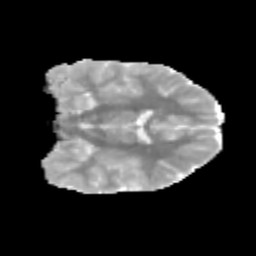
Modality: MD
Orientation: coronal
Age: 12
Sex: female
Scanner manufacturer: siemens
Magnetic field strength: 3 T
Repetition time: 3.8 s
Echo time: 0.07 s